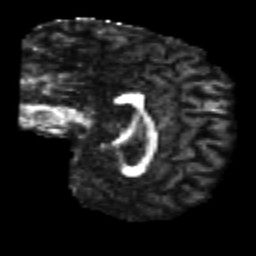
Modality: FA
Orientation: sagittal
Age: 25
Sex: male
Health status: healthy
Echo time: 0.074 s